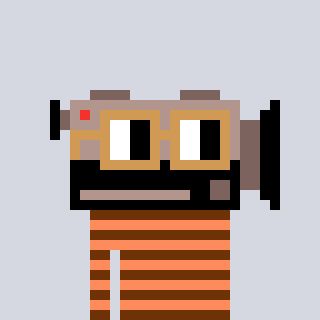
a pixel art character with square brown glasses, a camcorder-shaped head and a peachy-colored body on a cool background